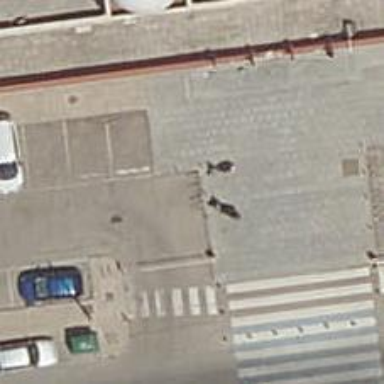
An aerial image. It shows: Bicycle parking area with wall loops.